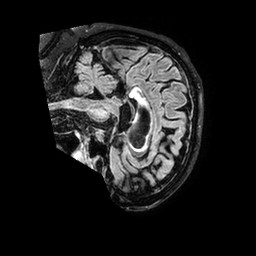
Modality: FLAIR
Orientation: sagittal
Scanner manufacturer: philips
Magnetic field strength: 1.5 T
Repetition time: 8 s
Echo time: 0.3032 s